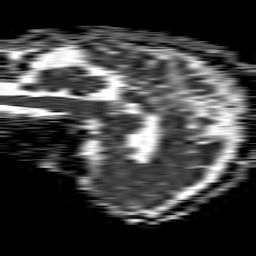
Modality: ADC
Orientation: sagittal
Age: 43
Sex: male
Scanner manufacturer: philips
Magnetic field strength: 1.5 T
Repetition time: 4.6 s
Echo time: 0.09059 s